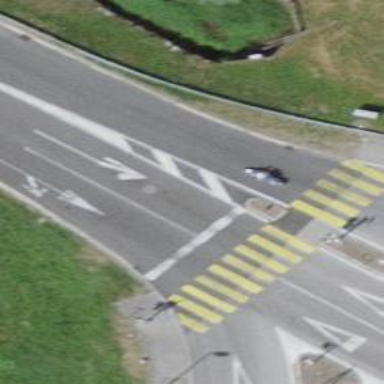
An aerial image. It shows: Road with traffic signals controlling the flow of traffic.